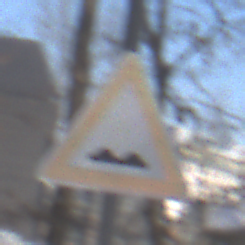
Verkehrszeichen: UnebeneFahrbahn
Umgebung: Outdoor, Special
Tageszeit: MorningAfternoon
Wetter: Clear
Licht: Natural
Jahreszeit: Winter
Kontrast: HighContrast